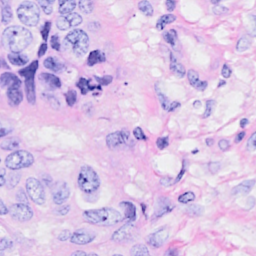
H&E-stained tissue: Breast